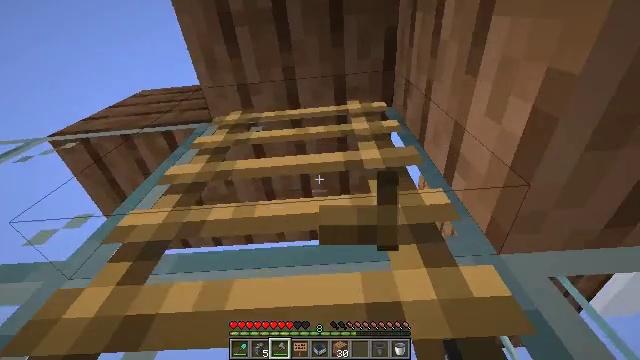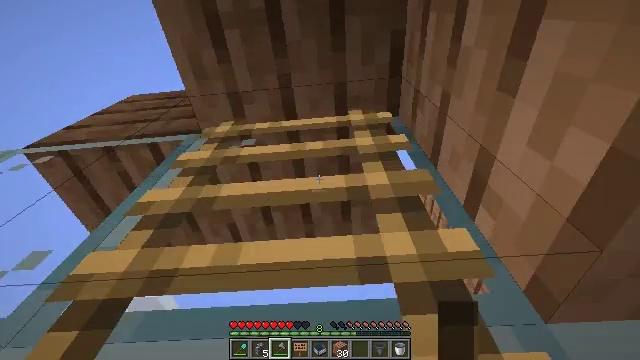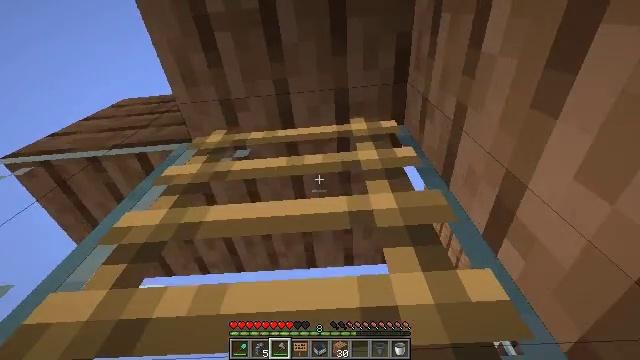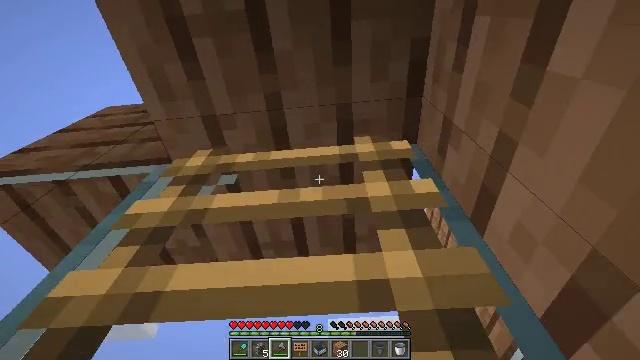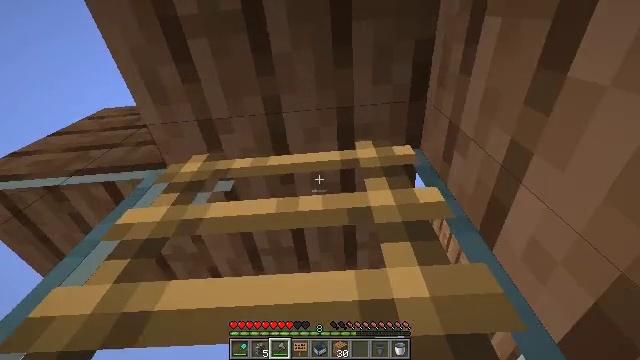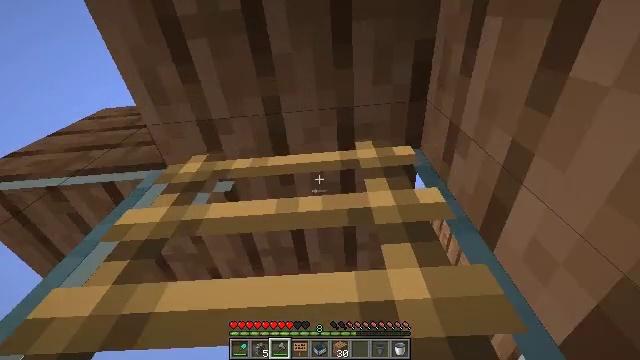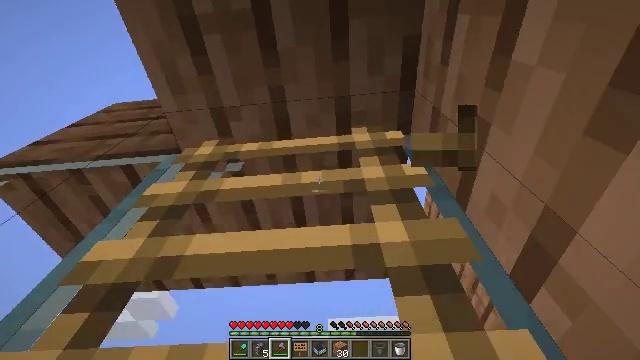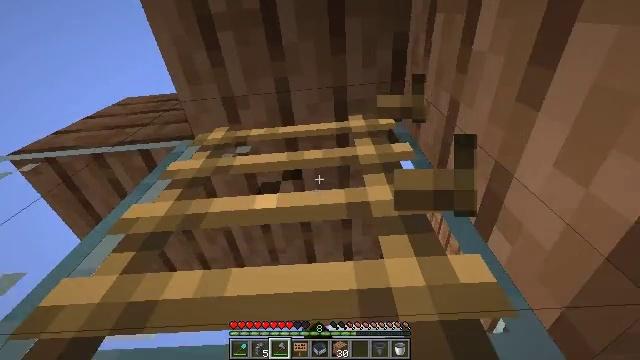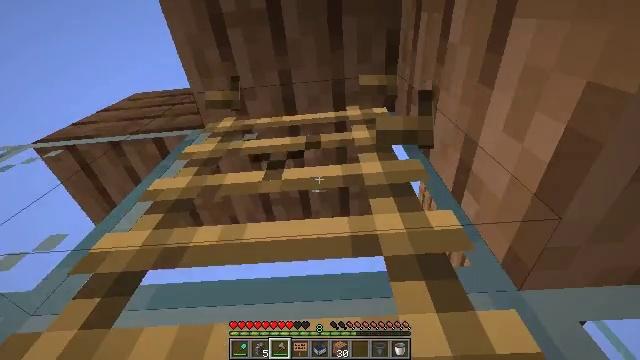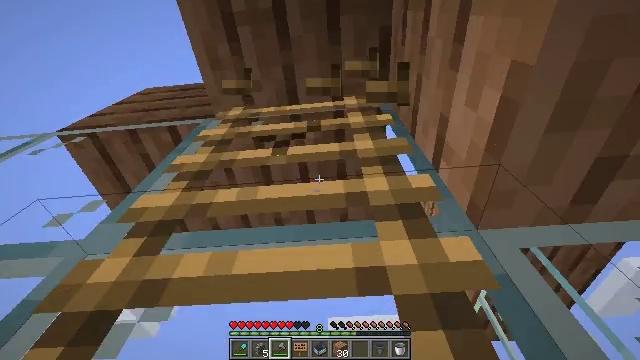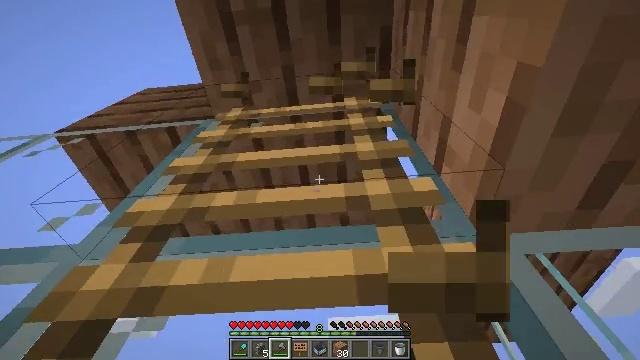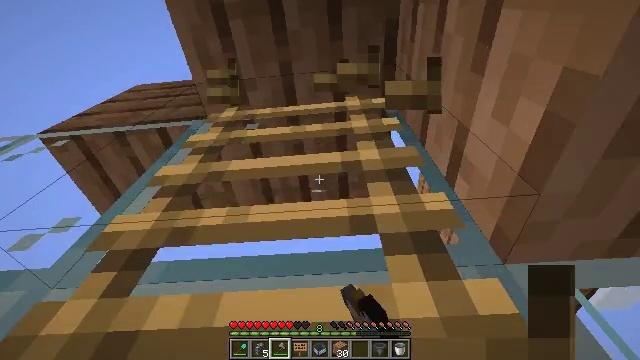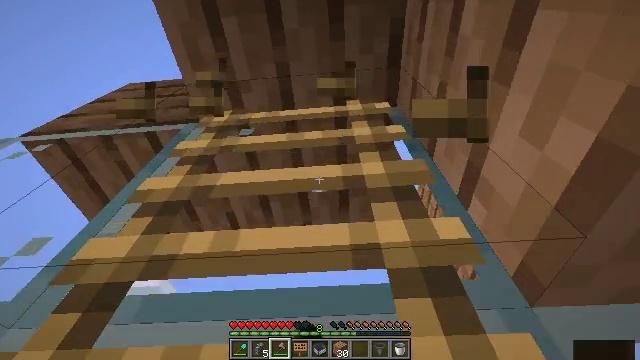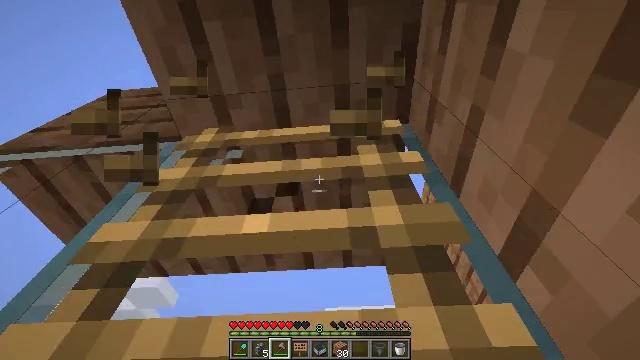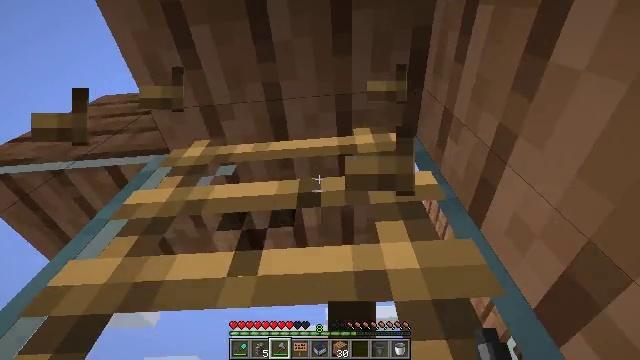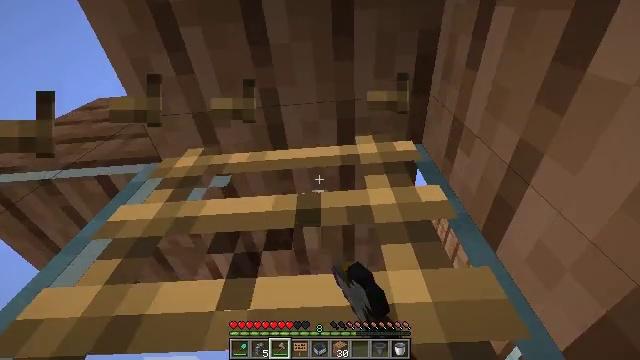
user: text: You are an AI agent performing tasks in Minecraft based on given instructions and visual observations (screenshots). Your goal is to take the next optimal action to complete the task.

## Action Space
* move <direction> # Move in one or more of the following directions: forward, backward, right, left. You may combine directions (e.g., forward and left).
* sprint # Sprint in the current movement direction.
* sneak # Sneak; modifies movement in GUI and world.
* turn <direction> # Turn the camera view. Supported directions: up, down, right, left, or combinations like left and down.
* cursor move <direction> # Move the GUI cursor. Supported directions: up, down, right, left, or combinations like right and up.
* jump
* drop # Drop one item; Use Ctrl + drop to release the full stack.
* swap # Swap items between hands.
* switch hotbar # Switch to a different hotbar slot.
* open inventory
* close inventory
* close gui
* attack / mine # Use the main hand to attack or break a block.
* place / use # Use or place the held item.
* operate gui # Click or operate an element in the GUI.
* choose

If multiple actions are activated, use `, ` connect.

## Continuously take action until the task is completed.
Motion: motion action
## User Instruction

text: Remove the ladder from its position.
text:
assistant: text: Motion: jump
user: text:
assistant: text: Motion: jump
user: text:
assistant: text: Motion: no_op
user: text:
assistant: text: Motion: no_op
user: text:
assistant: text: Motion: no_op
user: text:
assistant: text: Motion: attack / mine
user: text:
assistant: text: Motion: attack / mine
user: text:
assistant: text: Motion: attack / mine
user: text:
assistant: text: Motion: attack / mine, jump
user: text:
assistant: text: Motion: attack / mine, jump
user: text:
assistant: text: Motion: turn down, attack / mine, jump
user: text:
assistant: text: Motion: attack / mine, jump
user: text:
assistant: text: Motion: attack / mine, jump
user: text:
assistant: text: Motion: attack / mine, jump
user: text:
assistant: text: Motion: attack / mine, jump
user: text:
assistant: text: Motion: attack / mine, jump
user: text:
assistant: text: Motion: attack / mine, jump
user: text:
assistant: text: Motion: attack / mine, jump
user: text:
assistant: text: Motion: attack / mine, jump
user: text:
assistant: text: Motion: attack / mine, jump
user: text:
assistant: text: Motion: turn down, attack / mine, jump
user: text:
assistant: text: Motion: attack / mine, jump
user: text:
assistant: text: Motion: turn down, attack / mine, jump
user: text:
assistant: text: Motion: turn down, attack / mine, jump
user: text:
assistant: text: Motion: turn right and down, attack / mine, jump
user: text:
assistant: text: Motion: turn right and down, attack / mine, jump
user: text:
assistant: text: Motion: turn right and down, attack / mine, jump
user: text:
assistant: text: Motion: turn right and down, attack / mine, jump
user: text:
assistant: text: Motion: turn down, attack / mine, jump
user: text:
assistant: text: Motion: turn down, attack / mine, jump